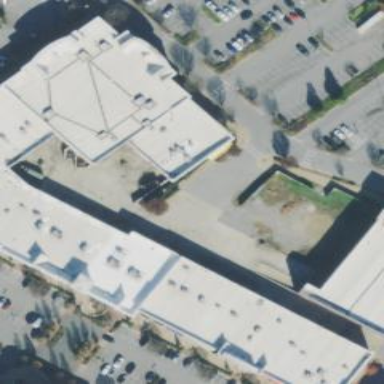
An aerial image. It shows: Commercial building.